Group 1:
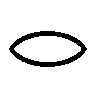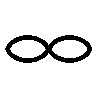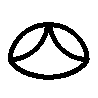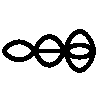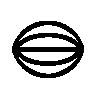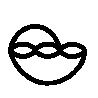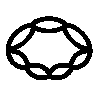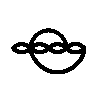
Group 2:
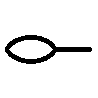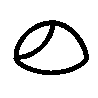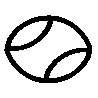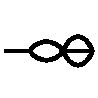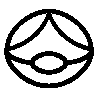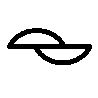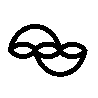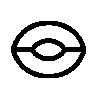
Rule separating the two groups: An oval is sorted left; shapes are sorted left when they can be built out of others sorted left by A) joining side by side (at a point) or B) joining one on top of the other (joining one's entire bottom edge to the other's entire top edge).
Concepts: disjunction logical, or
Comments: This was an unintended solution for BP1130.

In category theory lingo, left examples are built by repeated horizontal composition and vertical composition. (Making horizontal lines as 0-ary vertical compositions is here forbidden.)
Author: Aaron David Fairbanks